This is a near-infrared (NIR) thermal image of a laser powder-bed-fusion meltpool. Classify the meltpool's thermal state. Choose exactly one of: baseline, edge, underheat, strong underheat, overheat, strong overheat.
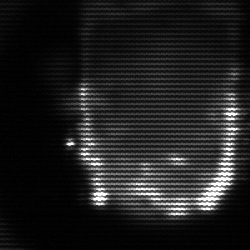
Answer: baseline